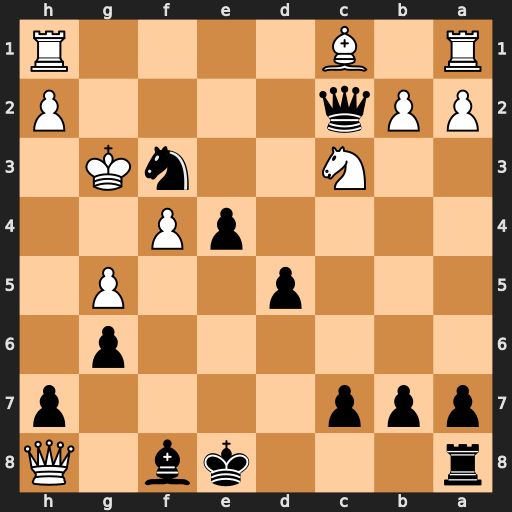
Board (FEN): r3kb1Q/ppp4p/6p1/3p2P1/4pP2/2N2nK1/PPq4P/R1B4R
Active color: b
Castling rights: q
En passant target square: -
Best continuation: O-O-O Be3 Bc5